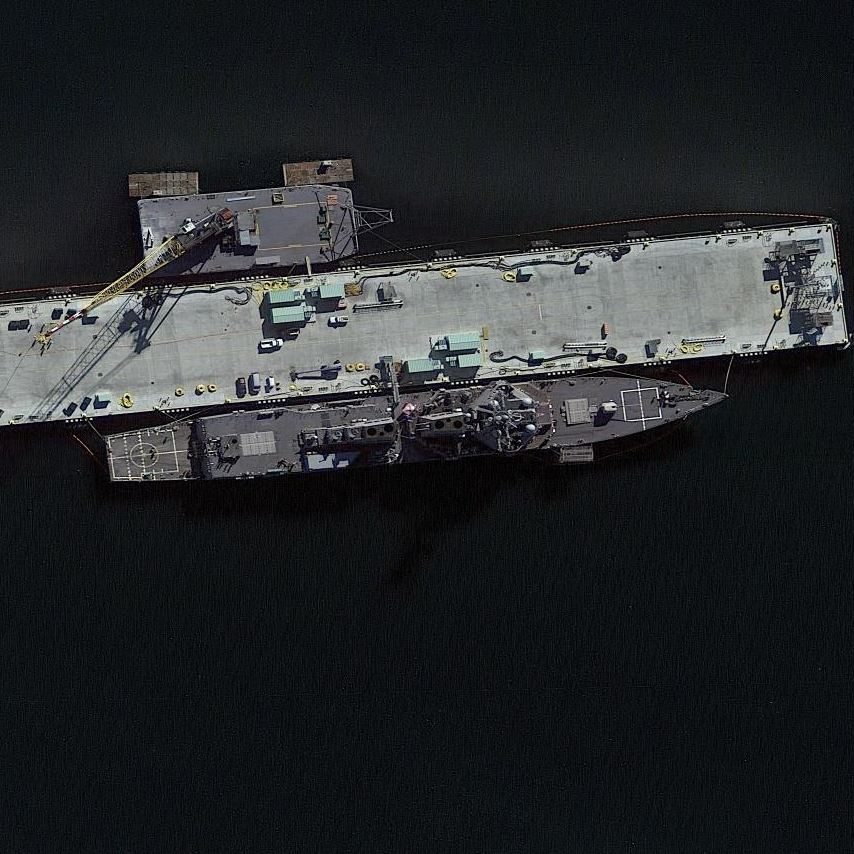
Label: Arleigh_Burke-class_destroyer